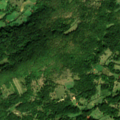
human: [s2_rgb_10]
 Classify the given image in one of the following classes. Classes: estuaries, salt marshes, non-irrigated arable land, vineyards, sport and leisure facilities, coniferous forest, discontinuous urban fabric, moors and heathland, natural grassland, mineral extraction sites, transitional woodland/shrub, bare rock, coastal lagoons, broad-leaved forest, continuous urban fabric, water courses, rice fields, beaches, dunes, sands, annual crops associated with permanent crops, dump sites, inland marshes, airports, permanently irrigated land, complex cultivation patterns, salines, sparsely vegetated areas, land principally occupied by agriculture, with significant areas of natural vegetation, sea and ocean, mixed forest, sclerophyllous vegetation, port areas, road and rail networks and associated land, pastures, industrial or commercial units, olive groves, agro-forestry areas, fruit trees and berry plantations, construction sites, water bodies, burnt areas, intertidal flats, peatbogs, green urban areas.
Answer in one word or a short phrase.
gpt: land principally occupied by agriculture, with significant areas of natural vegetation, broad-leaved forest